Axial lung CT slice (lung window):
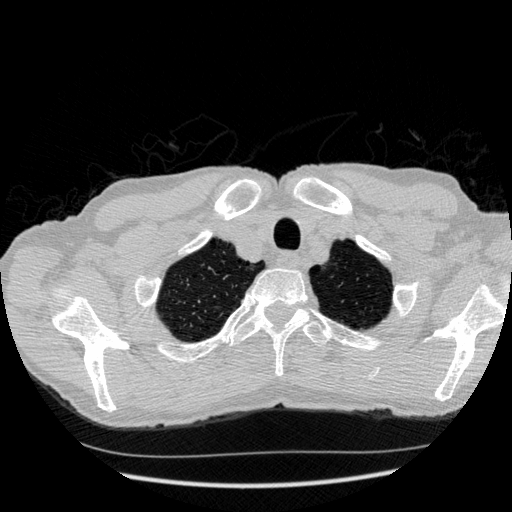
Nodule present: no